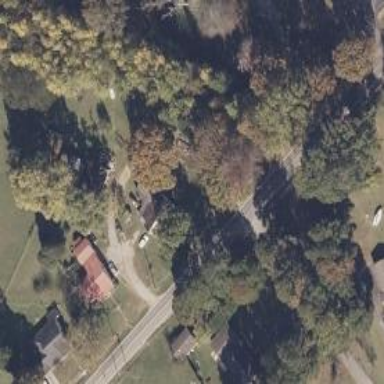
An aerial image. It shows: Driveway leading to service road.